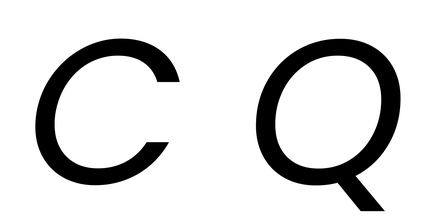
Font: Poppins-Italic